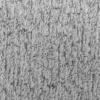
Atmospheric dust classification: not_dusty